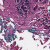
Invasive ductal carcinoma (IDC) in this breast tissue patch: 0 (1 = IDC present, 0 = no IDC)